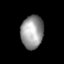
Tissue: lung
Cell type: Epithelial cells
Senescence score: 0.1932
Nuclear area (px): 728
Mean DAPI intensity: 151.21